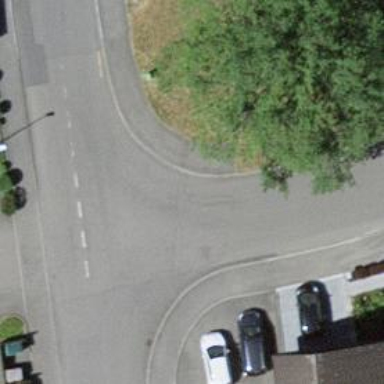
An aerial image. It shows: Kerb serving as barrier.